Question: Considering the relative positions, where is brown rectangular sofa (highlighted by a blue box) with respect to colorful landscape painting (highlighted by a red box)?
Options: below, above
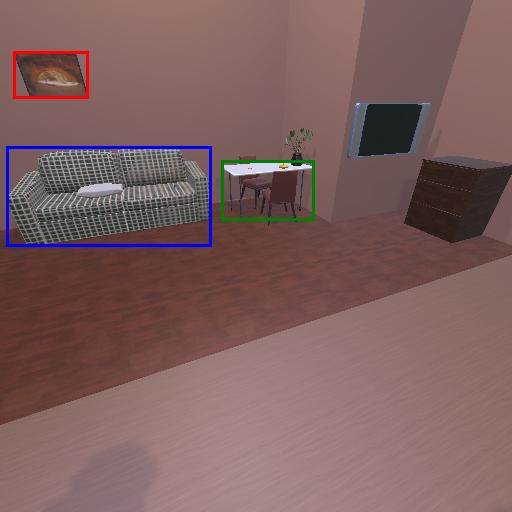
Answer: below